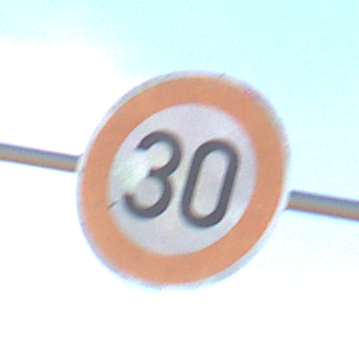
Verkehrszeichen: Geschwindigkeit30
Umgebung: Outdoor, Nature
Tageszeit: MorningAfternoon
Wetter: PartlyCloudy
Licht: Natural
Jahreszeit: NotSpecified
Kontrast: HighContrast